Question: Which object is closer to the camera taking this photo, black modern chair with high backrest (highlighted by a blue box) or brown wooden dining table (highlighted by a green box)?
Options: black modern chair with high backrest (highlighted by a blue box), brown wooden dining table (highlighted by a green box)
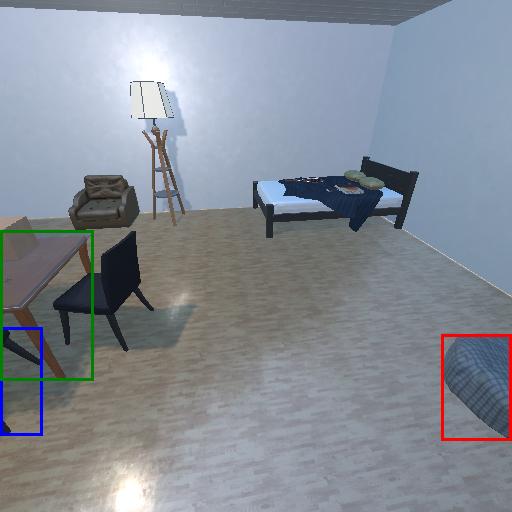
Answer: black modern chair with high backrest (highlighted by a blue box)